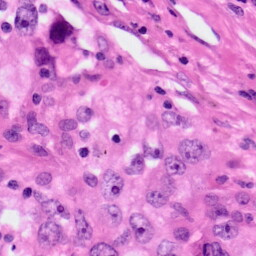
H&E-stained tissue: Lung